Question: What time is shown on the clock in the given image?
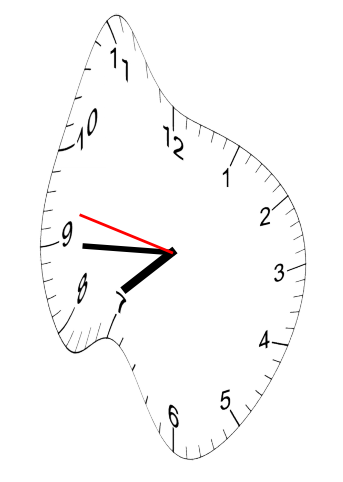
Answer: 07:44:47